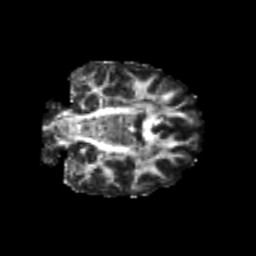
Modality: FA
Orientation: coronal
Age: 24
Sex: female
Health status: healthy
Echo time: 0.074 s